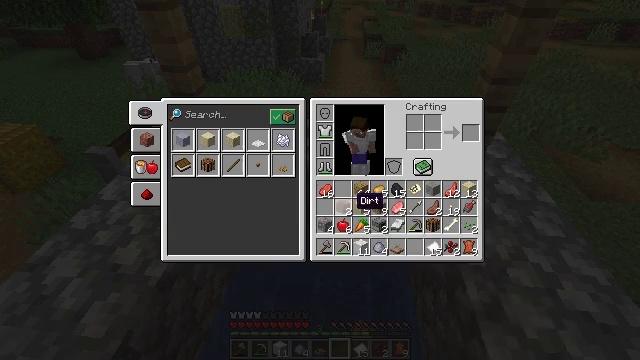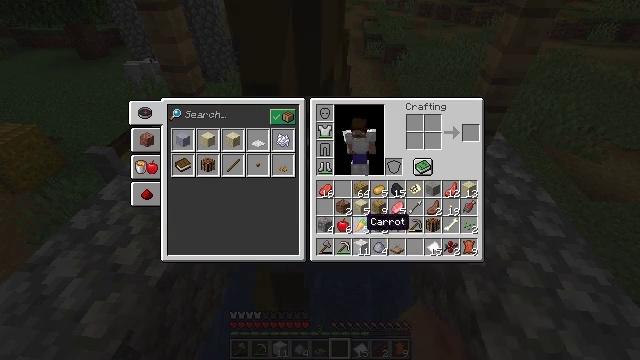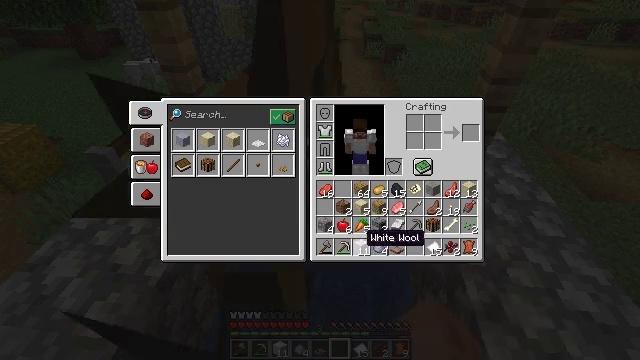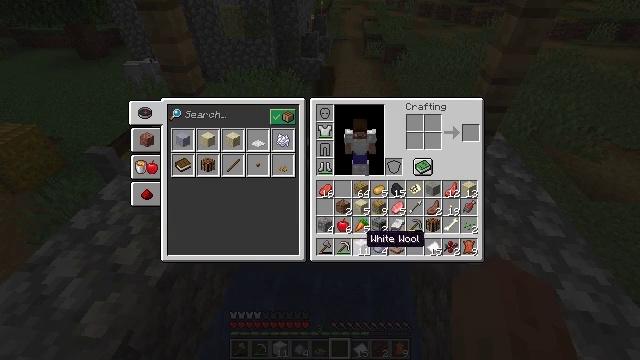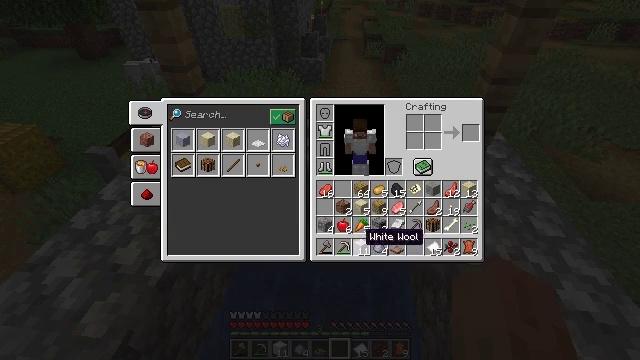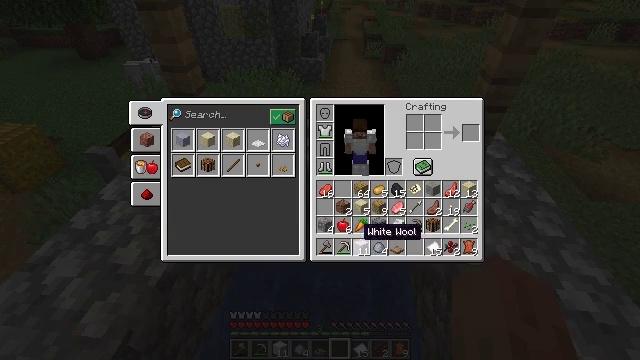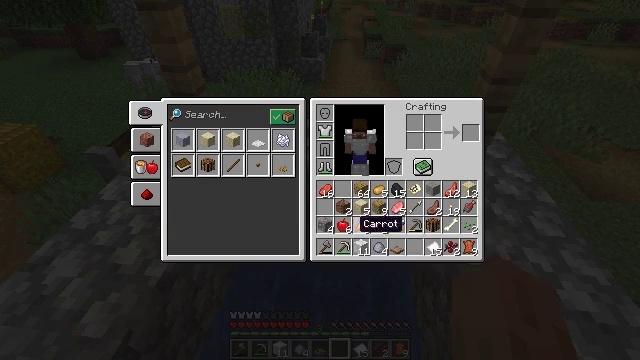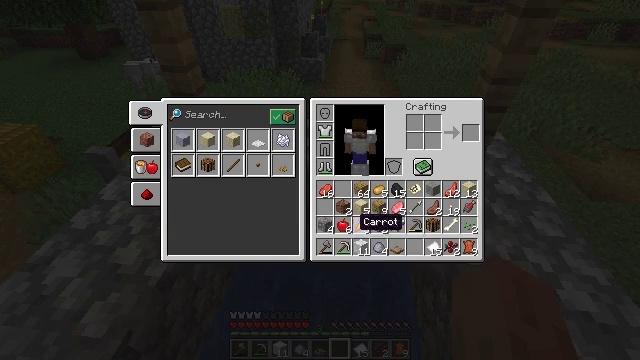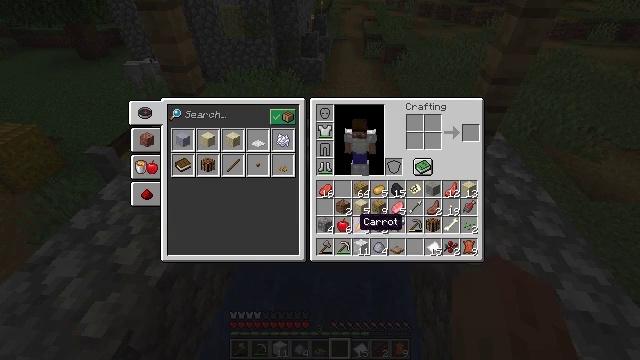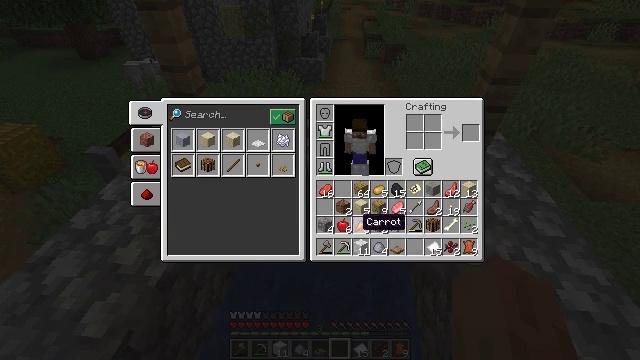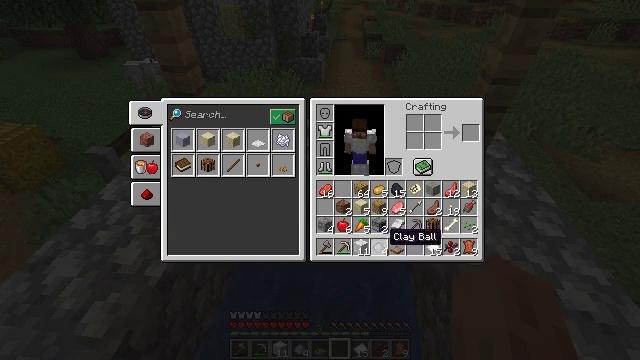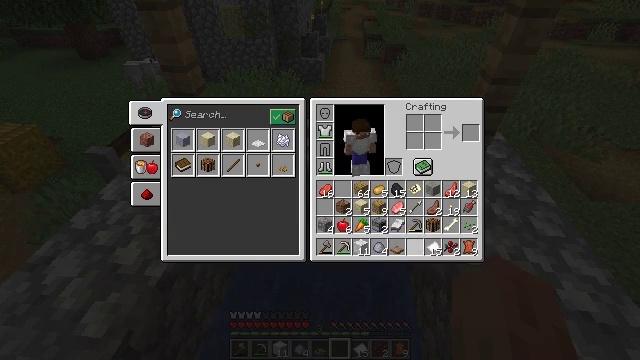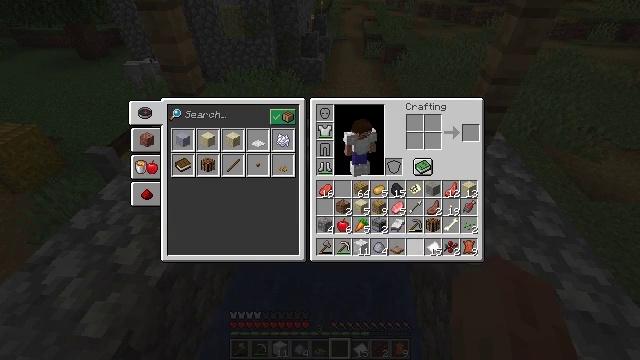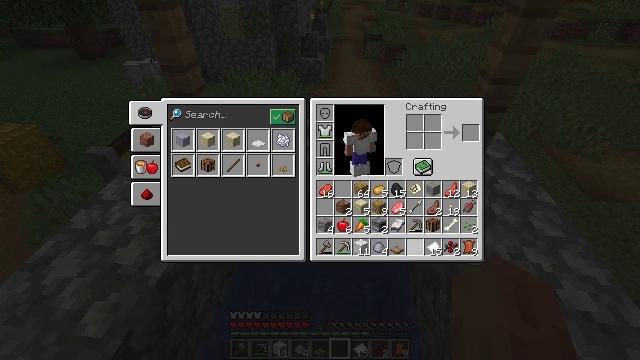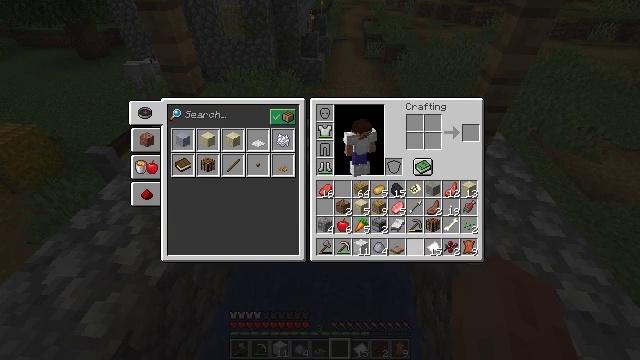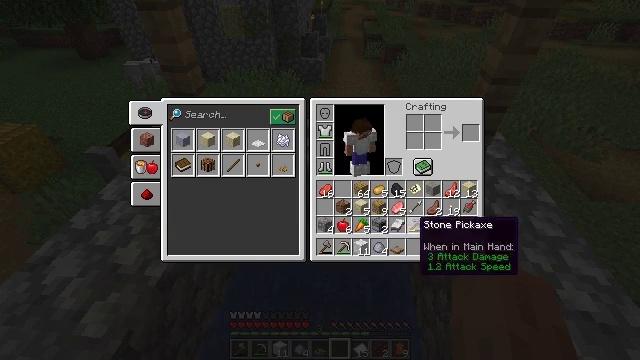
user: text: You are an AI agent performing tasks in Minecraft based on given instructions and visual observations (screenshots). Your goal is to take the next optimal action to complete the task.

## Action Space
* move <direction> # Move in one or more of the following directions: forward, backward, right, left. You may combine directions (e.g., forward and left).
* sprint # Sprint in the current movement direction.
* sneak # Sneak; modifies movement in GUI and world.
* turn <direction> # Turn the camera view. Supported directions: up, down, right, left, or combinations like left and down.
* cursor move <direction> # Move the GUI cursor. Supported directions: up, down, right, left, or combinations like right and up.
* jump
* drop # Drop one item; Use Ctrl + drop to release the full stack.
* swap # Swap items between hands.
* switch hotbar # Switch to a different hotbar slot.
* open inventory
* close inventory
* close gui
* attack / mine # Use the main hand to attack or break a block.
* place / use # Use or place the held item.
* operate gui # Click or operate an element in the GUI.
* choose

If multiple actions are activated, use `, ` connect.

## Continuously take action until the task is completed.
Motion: motion action
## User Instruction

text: Drop a sandstone block.
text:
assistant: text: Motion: sprint, cursor move right and down, open gui
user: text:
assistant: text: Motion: sprint, cursor move down
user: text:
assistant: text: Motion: sprint
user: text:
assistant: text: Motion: sprint
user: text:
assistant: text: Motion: sprint
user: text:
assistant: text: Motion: sprint, cursor move up
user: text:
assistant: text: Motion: sprint
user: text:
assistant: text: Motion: sprint
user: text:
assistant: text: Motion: sprint
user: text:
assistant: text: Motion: sprint, cursor move right and down
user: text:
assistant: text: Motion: sprint, cursor move right and down
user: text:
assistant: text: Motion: sprint
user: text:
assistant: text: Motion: sprint
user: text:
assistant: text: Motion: sprint, cursor move up
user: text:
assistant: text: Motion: sprint, cursor move up
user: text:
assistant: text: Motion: sprint
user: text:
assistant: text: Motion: sprint, cursor move left
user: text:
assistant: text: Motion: sprint, cursor move left
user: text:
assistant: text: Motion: sprint
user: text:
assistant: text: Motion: sprint
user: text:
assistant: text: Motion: sprint
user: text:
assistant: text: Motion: sprint
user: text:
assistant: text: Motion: sprint
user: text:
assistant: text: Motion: sprint
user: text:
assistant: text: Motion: sprint
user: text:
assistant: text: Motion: sprint
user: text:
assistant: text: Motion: sprint
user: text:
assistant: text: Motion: sprint
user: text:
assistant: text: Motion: sprint
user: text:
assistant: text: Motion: sprint